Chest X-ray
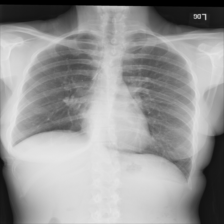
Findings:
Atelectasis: negative
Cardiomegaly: negative
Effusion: negative
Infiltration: negative
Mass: negative
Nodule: negative
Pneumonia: negative
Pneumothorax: negative
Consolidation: negative
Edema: negative
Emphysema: negative
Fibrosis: negative
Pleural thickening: negative
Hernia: negative